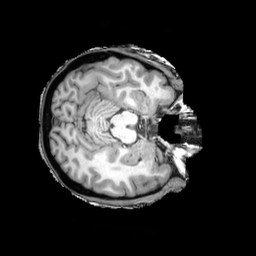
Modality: T1w
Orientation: axial
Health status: healthy